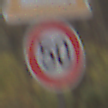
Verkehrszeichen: Geschwindigkeit50
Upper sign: WildwechselRechts
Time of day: MorningAfternoon
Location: Outdoor (Nature)
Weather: Overcast
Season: Autumn
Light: Natural